Question: I am trying to retrieve data through multiple associative entities, namely (in pink) and (in blue). I want to retrieve all the (in green) that (in grey) did from a specific and . How would I do this with the database structure I have?
'''
select Jobs.idJobs,jobs.Title, jobs.JobDescription, jobs.Deadline,
jobs.JobStarted, jobs.jobEnded, jobs.Completed, jobs.Remarks, Priority
from company_area
inner join employees
on employees.idEmployees = company_area.FK_Employee
inner join jobs_employees
on jobs_employees.FK_Employees = employees.idEmployees
inner join JobPriority
on jobs_employees.FK_Priority = JobPriority.idJobPriority
inner join jobs
on jobs_employees.FK_Employees = jobs.idJobs
where company_area.FK_Company = '2' and company_area.FK_Area = '1'
'''
I know I can create an associative entity between company, area, and jobs but is it possible and efficient to do it without the extra entity?
<URL>

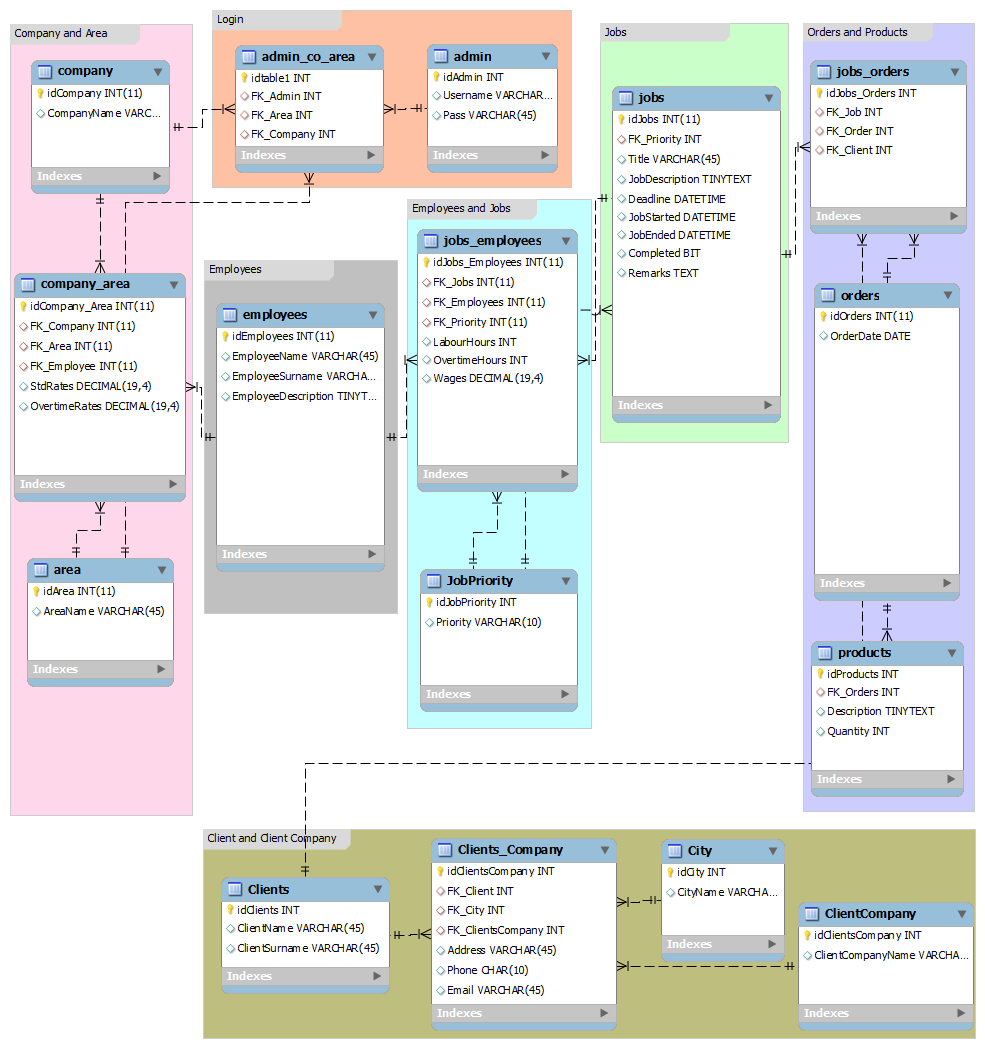
Answer: A few advices:
1. There is no magic: if you access a table to obtain column value or to join other, you definitely need the table.
2. Possible problem in your query: you can get one job several times if job is performed by a few users.
3. Better use table prefix for all columns. Column name with prefix FK is a bit misleading - it is standard prefix for naming foreign keys.